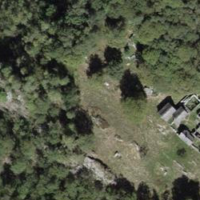
EUNIS habitat code: 41
Species observed at this site:
Teucrium scorodonia